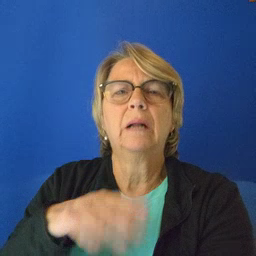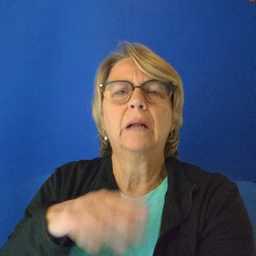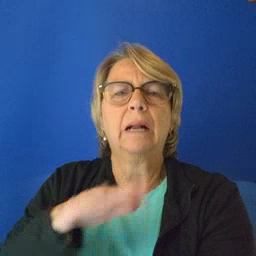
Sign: why